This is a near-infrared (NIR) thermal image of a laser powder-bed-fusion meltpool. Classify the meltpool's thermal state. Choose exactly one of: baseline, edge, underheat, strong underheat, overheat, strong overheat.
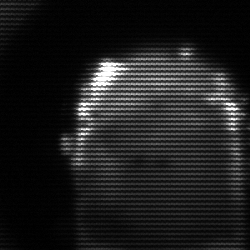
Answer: baseline